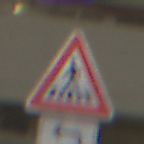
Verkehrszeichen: FussgaengerueberwegRechts
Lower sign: RichtungsangabeDurchPfeile2
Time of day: Midday
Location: Roofed (Urban)
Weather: Overcast
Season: NotSpecified
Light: Artificial